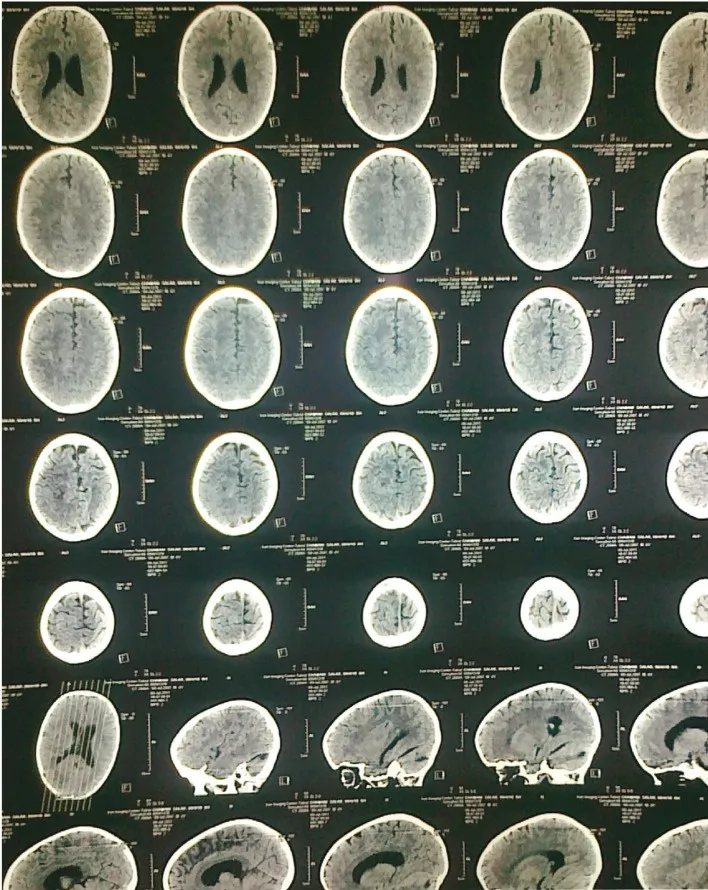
Brain CT scan after extraction of ventriculoperitoneal shunt, there was no changes in hydrocephalus.
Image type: radiology (ct)